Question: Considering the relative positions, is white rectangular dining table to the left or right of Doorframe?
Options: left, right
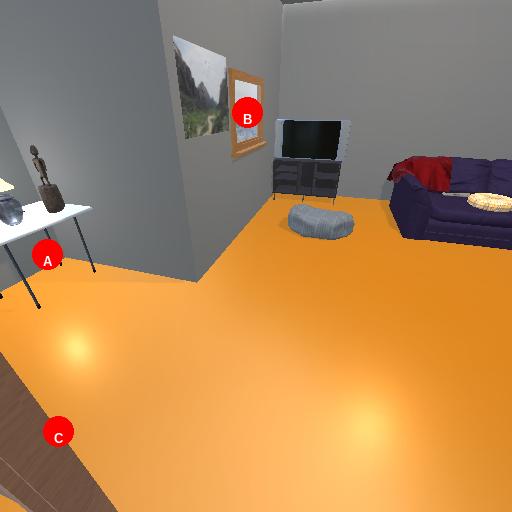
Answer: left